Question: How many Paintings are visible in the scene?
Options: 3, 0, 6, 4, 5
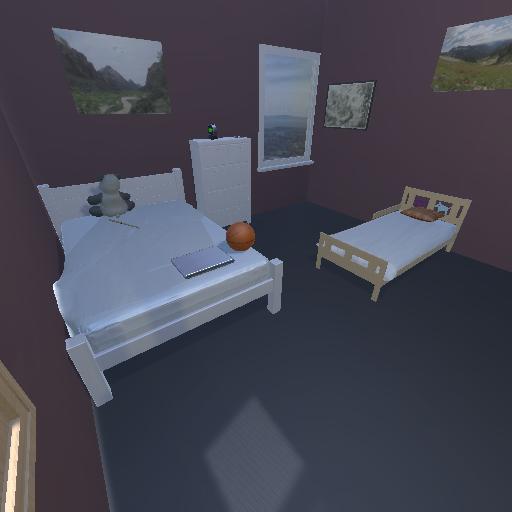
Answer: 3